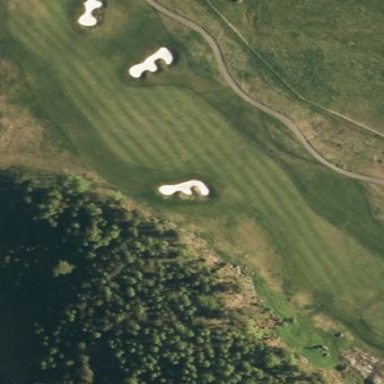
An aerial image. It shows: Rough grassy area used for golf.